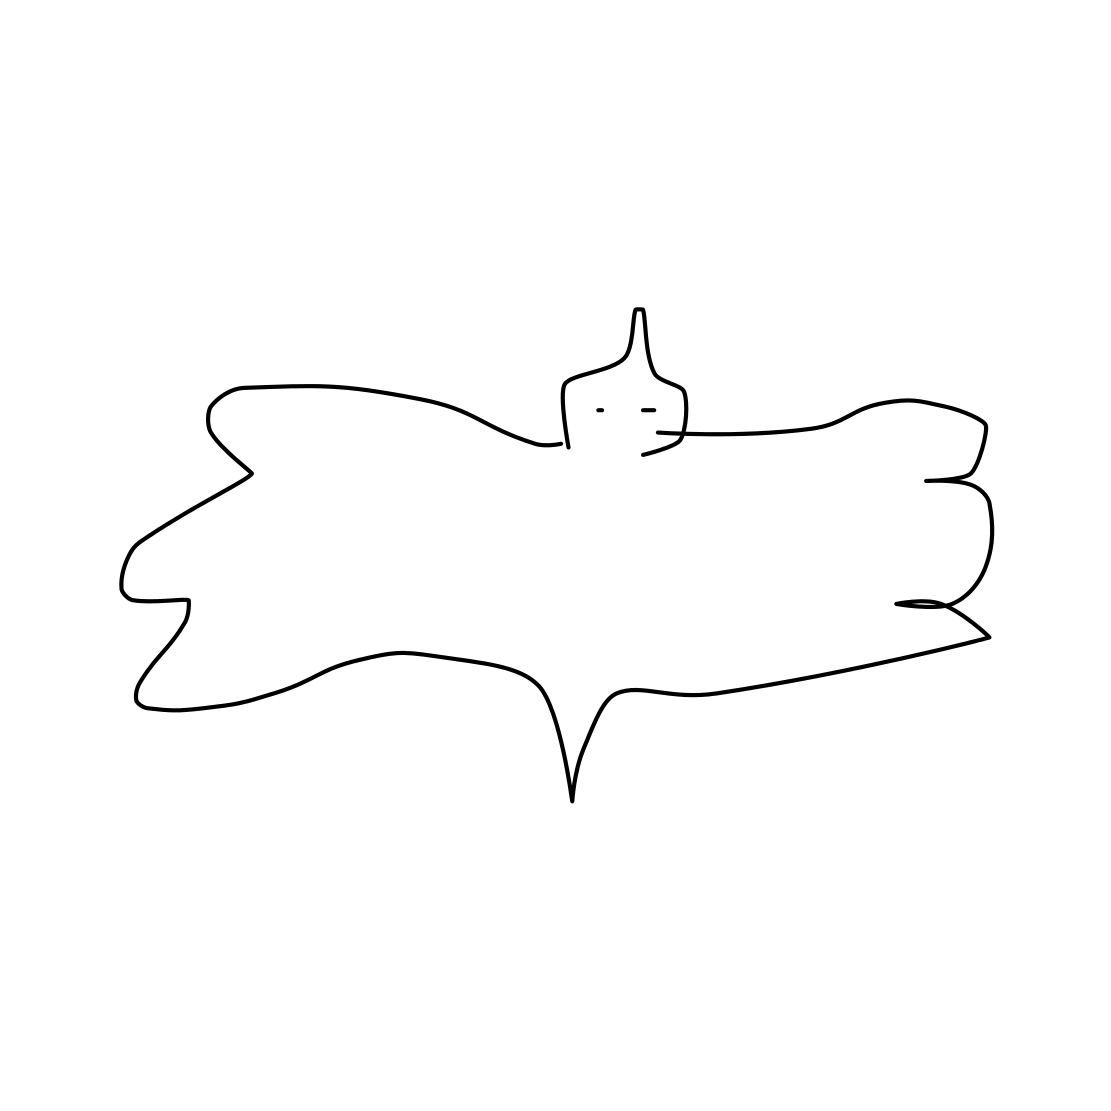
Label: flying bird